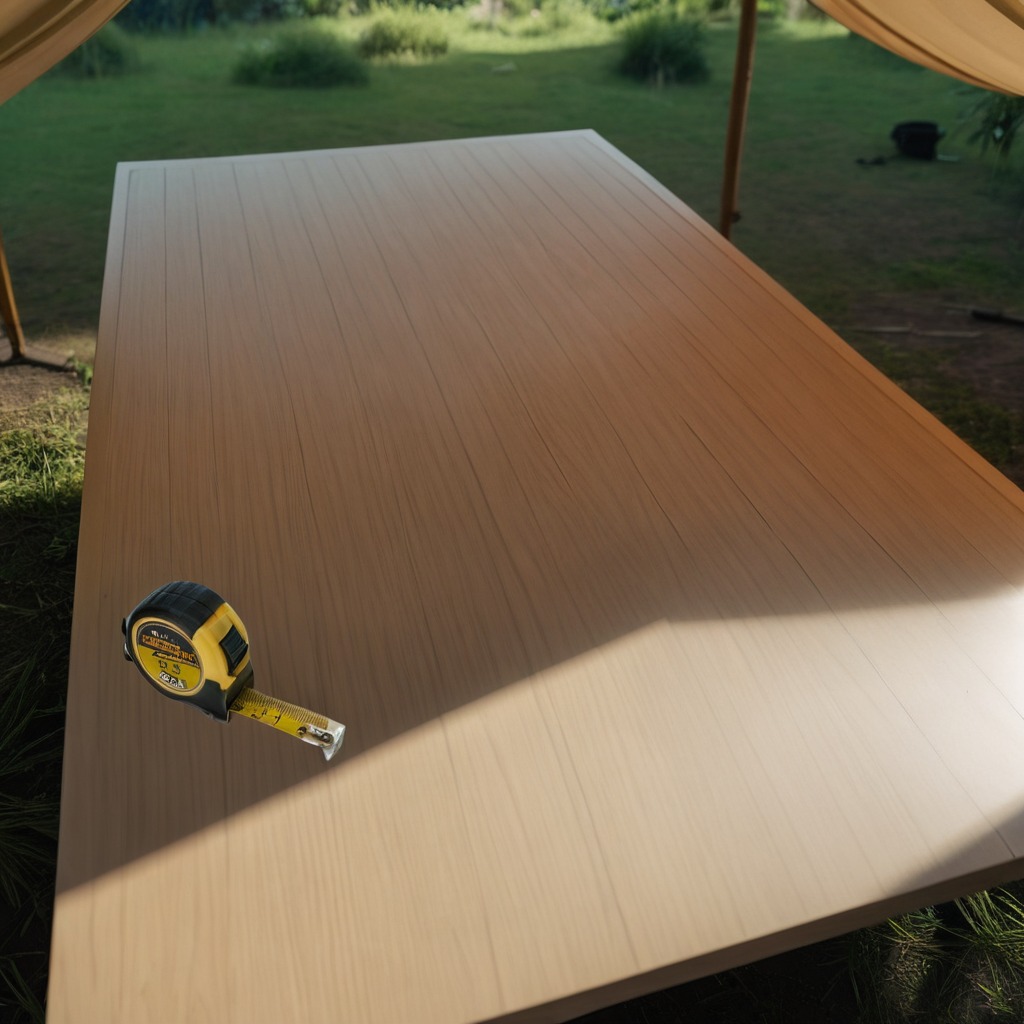
A measuring tape is lying on a wooden table in a jungle field workshop tent.